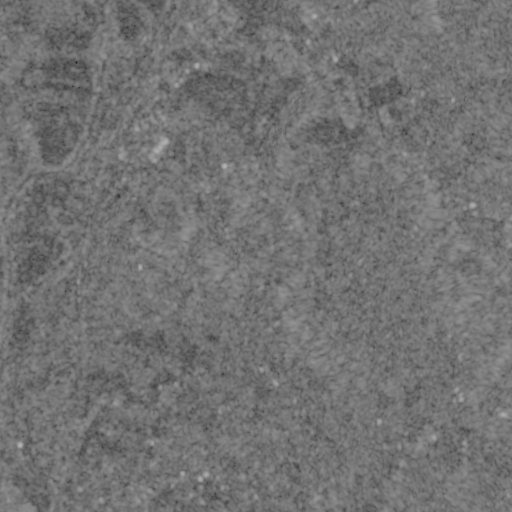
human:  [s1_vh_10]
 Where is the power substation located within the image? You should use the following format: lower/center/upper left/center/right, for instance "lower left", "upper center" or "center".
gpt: The power substation is located in the lower left of the image.
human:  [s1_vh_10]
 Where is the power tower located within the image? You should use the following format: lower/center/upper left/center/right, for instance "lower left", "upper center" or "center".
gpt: The power tower is located in the upper of the image.
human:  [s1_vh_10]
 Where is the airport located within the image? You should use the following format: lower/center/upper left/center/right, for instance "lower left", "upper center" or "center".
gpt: There is no airport in the image.

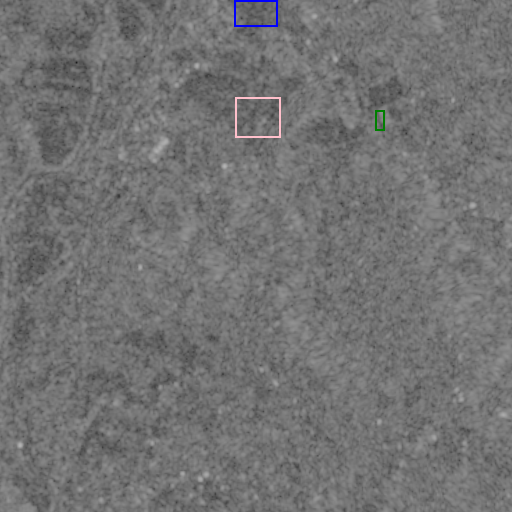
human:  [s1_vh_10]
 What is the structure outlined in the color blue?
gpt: The structure outlined in blue is a crop field.
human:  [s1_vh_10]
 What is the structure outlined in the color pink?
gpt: The structure outlined in pink is a park.
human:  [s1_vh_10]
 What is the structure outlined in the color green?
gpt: The structure outlined in green is a parking lot.
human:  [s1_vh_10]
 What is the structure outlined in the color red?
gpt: There is no red outline.